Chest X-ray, PA view. Patient: 44 years old, sex F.
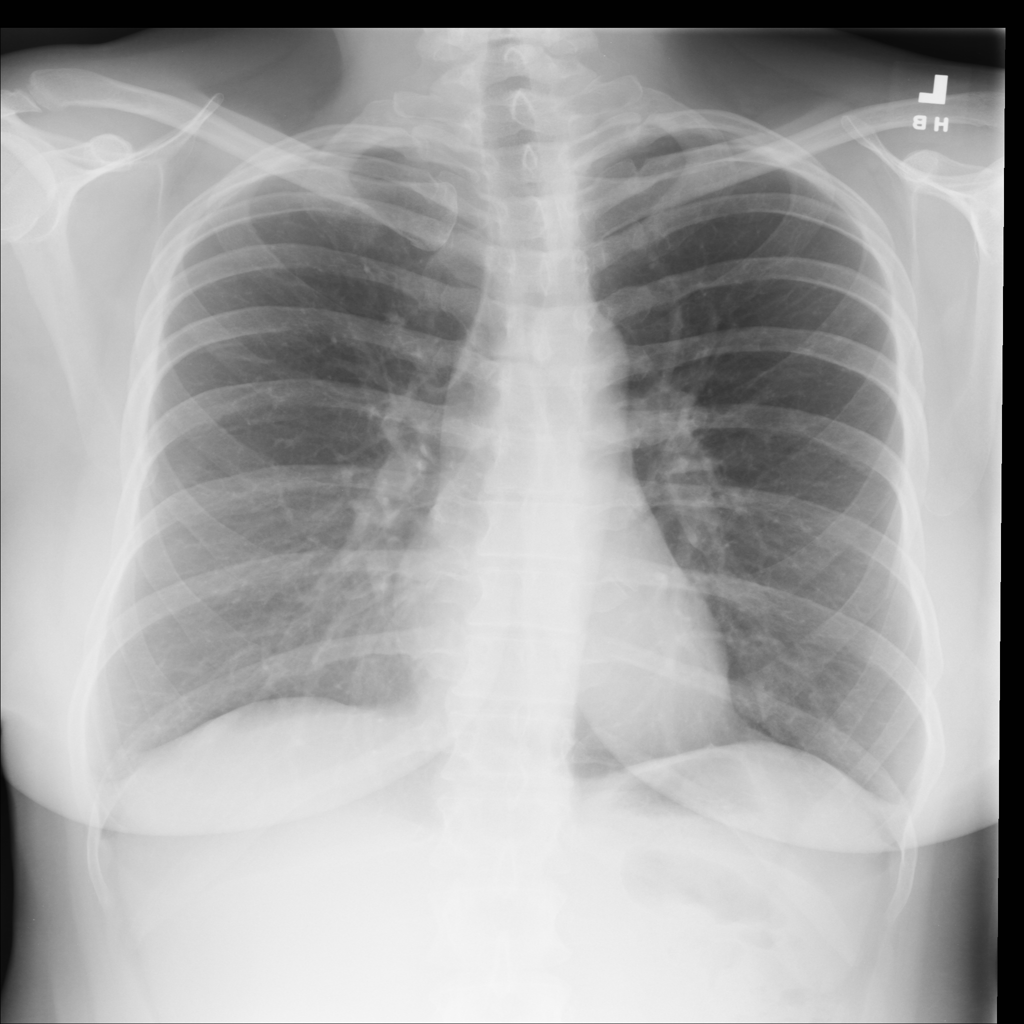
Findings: No Finding